Interaction volume radius: 5 \u00c5
Interaction volume height: 20 \u00c5
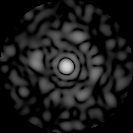
Disorder parameter: 0.8058